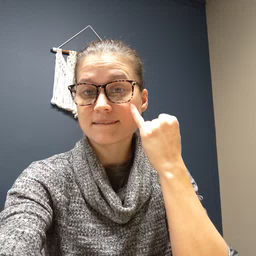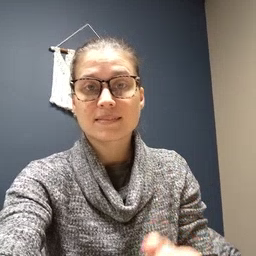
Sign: if